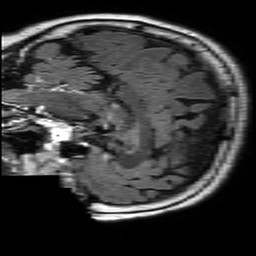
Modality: FLAIR
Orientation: sagittal
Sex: female
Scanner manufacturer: philips
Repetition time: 11 s
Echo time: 0.125 s